Question: I'm trying to plot the number of observations for each instance of a word, both of which are stored in a data frame.
I can generate the plot with ggplot2, but the y-axis displays "1+e05", "2+e05",...,etc...instead of numerical values.
How can I modify this code so that the y-axis displays numbers instead?
Here is my code:
'''
> w
p.word p.freq
1 the 294571
2 and 158624
3 you 84152
4 for 77117
5 that 71672
6 with 47987
7 this 42768
8 was 41088
9 have 39835
10 are 36458
11 but 33899
12 not 30370
13 all 27079
14 your 26923
15 just 25507
16 from 24497
17 out 22578
18 like 22501
19 what 22150
20 will 21530
21 they 21435
22 about 21184
23 one 20877
24 its 20109
ggplot(w, aes(x = p.word, y = p.freq))+ geom_bar(stat = "identity")
'''
Here is the plot that is generated:

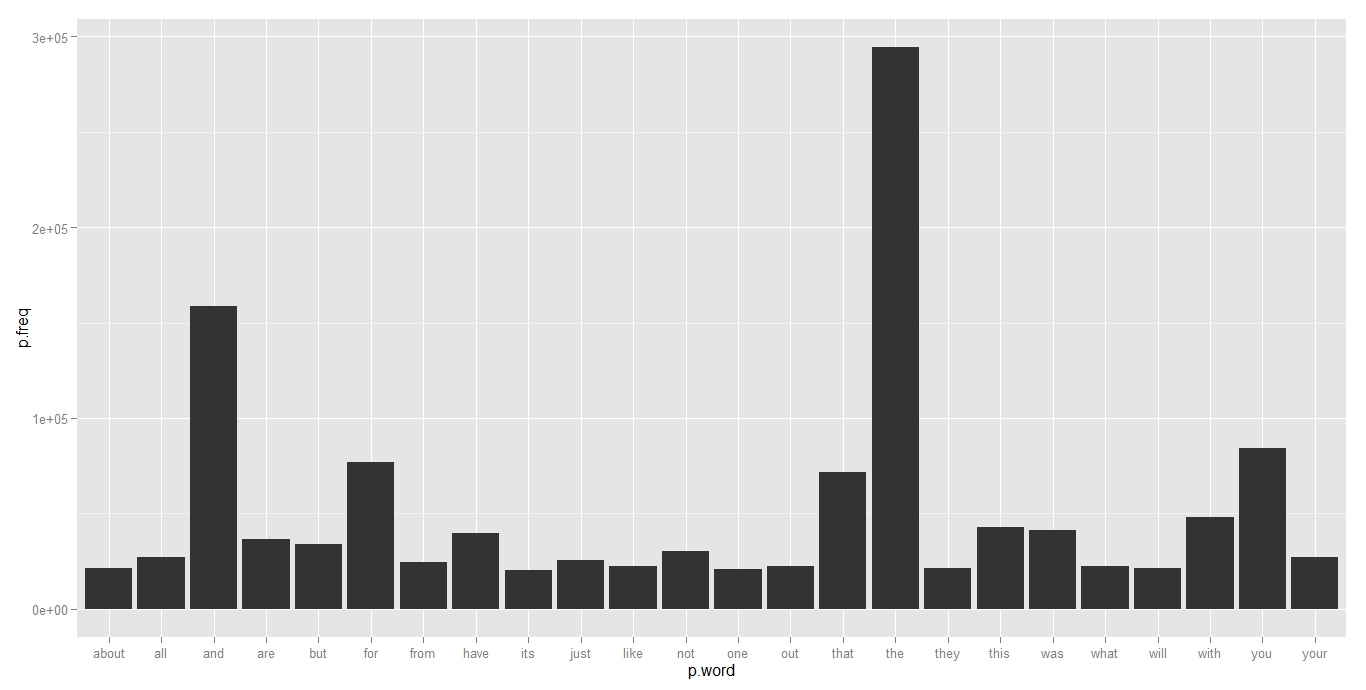
Answer: "1e+05" etc numerical values (scientific notation).
If you want the long notation (e.g. "100,000") use 'library(scales)' and the 'comma' formatter:
'''
library(scales)
ggplot(w, aes(x = p.word, y = p.freq))+ geom_bar(stat = "identity") +
scale_y_continuous(labels=comma)
'''